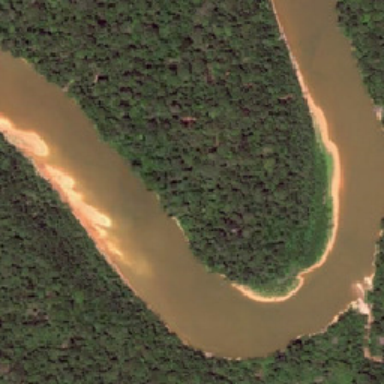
The rainforest river takes a u-shaped look .